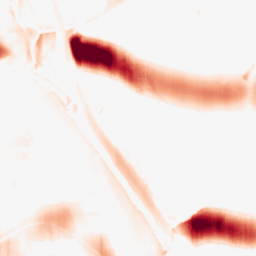
Category: morphological
Decomposition family: morphological_ellipse
Decomposition parameters: operation: opening
width: 50
height: 5
Upsampling method: bilinear
Upsampling parameters: scale: 4
Upsampling scale: 4